Aerial crown-view tile of a tropical tree (Barro Colorado Island, Panama), acquired 20250715:
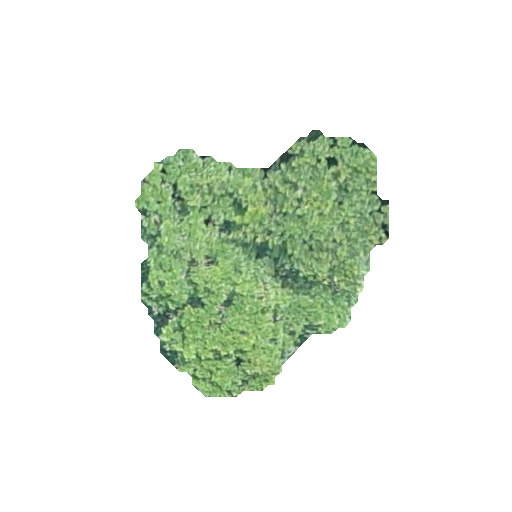
Species: Simarouba amara
GBIF accepted scientific name: Simarouba amara
Crown area: 70.121 m²